【题型】填空题　【知识点】立体几何　【难度】easy
日常生活中，较多产品的包装盒呈正四棱柱状，烘焙店的包装盒如图所示，正四棱柱 \(ABCD-A_1B_1C_1D_1\) 的底面 \(ABCD\) 是正方形，且 \(AB=3\)，\(AA_1=1\)。

\noindent
店员认为在彩绳扎紧的情况下，按照图 A 中 \(H-E-E_1-F_1-F-G-G_1-H_1-H\) 的方向捆扎包装盒会比按照图 B 中的十字捆扎法更节省彩绳（不考虑打结处的用绳量和彩绳的宽度）。则图 A 比图 B 最多节省的彩绳长度为 \underline{\quad\quad\quad}。
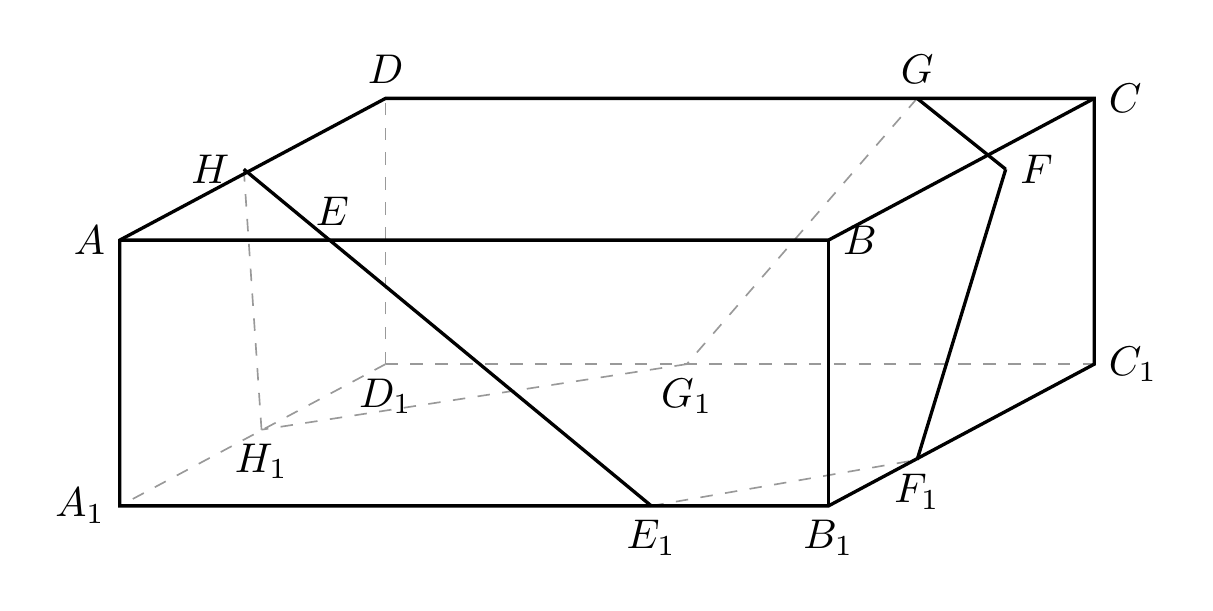
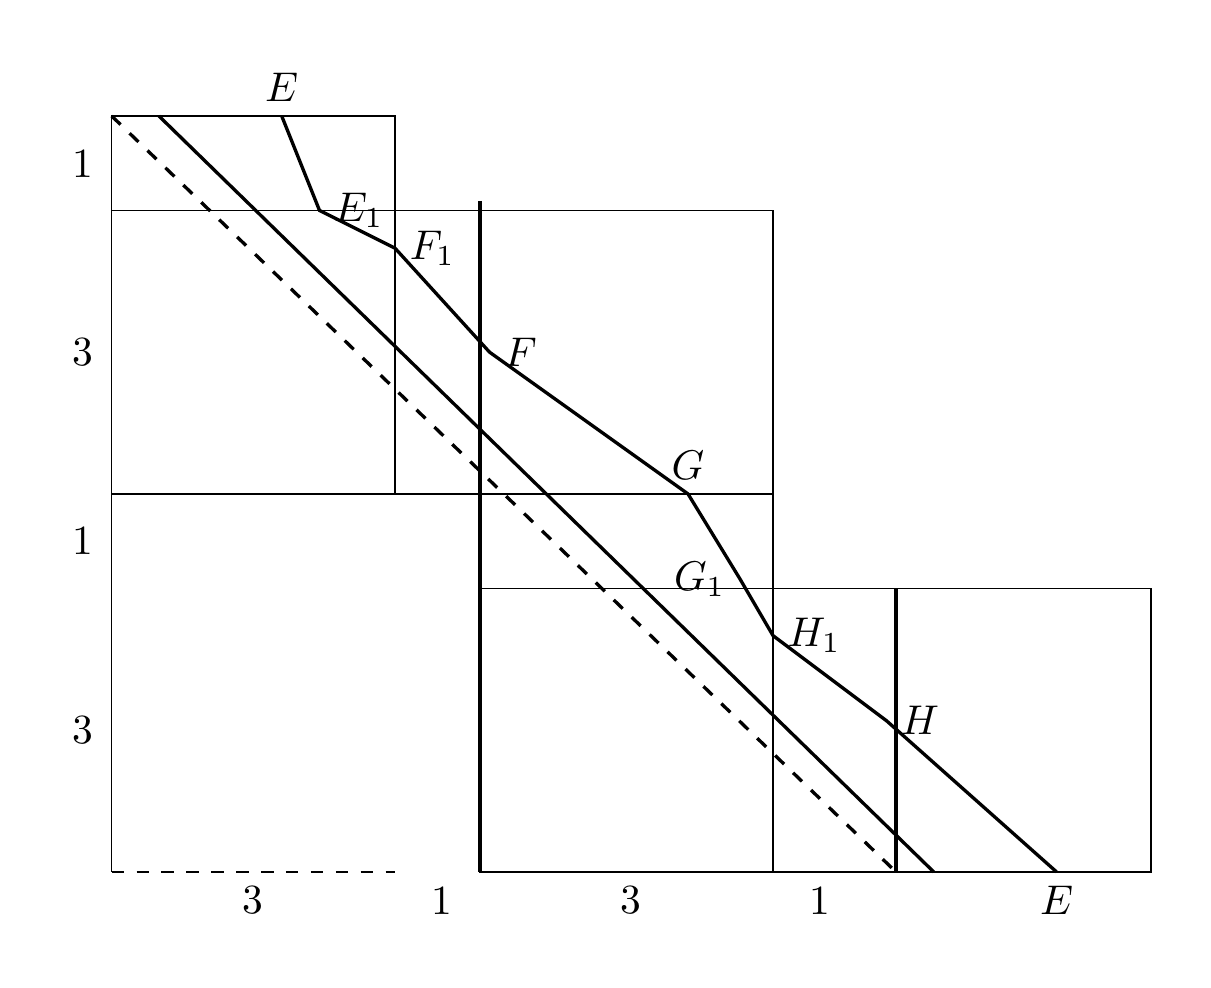
【解答】
\noindent
【答案】$\boldsymbol{16-8\sqrt{2}}$
\vspace{1em}
\noindent
【解析】对于图（A），沿彩绳展开正四棱柱，则彩绳长度的最小值为$8\sqrt{2}$；

\noindent
对于图（B），彩绳长度的最小值为$4\times(3+1)=16$，
\noindent
因为$16>8\sqrt{2}$，所以图A比图B最多节省的彩绳长度为$16-8\sqrt{2}$。
\vspace{1em}
\noindent
故答案为：$\boldsymbol{16-8\sqrt{2}}$。
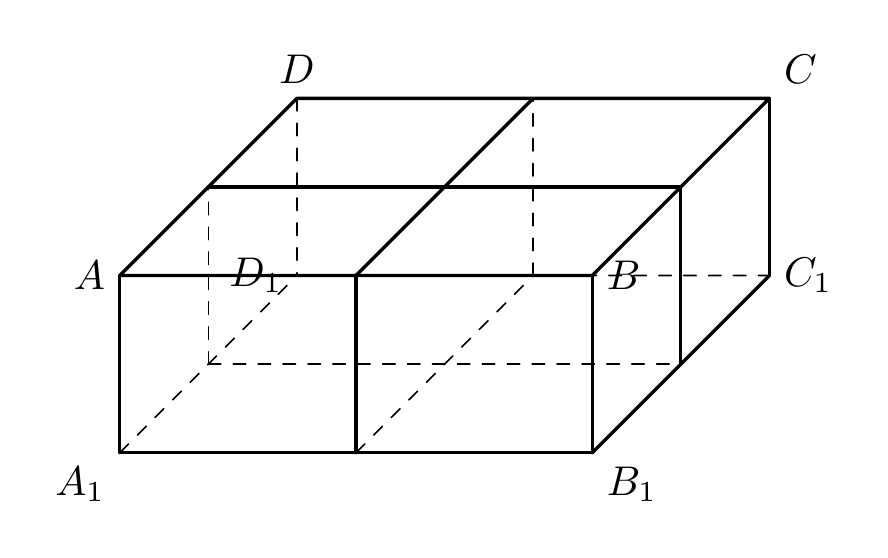